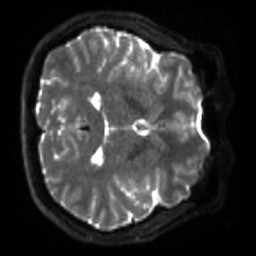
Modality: sbref
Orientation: axial
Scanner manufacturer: siemens
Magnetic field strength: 3 T
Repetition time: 4 s
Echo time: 0.0594 s